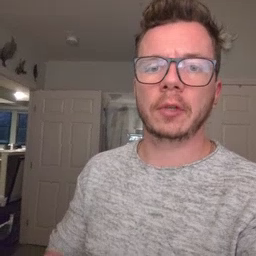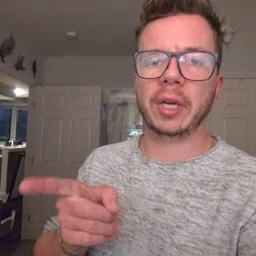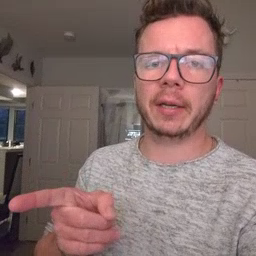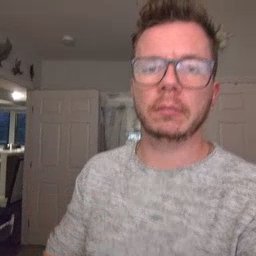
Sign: hesheit